Question: Example Code:
'''
EmigProb<-c(rep(seq(0.1,0.8,length=5),4),rep(seq(0.1,0.8,length=5),4))
RemainEmigProb<-c(rep(0.2,5),rep(0.4,5),rep(0.6,5),rep(0.8,5),rep(0.2,5),rep(0.4,5),rep(0.6,5),rep(0.8,5))
Value<-rnorm(40,5,3)
Parameter<-c(rep("Survival",20),rep("Resight",20))
fakedata<-data.frame(EmigProb=EmigProb,RemainEmigProb=RemainEmigProb,Value=Value,Parameter=Parameter)
q <-ggplot(fakedata,aes(EmigProb,Value,shape=factor(RemainEmigProb),colour=factor(Parameter),linetype=factor(RemainEmigProb)))+scale_colour_discrete("Parameter")+scale_linetype_discrete("Remain Emigrant Probability")+scale_shape_manual("Remain Emigrant Probability",values=c(0,5,6,15))
q <- q + layer(geom="point")
q <- q + layer(geom="line")
q
'''

In this example, is there any way to remove the 'dots' from the 'Parameter' legend for 'Resight' and 'Survival'?
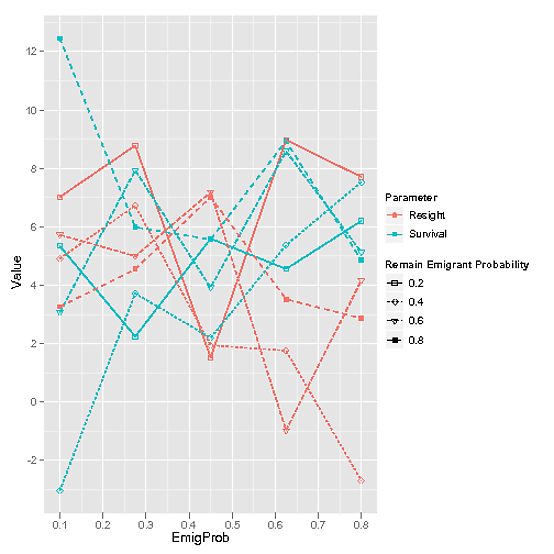
Answer: Add this to your plotting command:
'''
guides(colour = guide_legend(override.aes = list(shape = NA)))
'''
Details on customizing legends along with lots more wonderful ggplot2 0.9 wisdom can be found here: <URL>